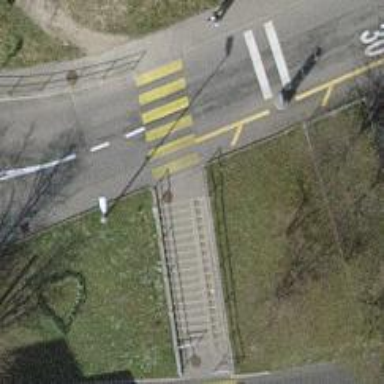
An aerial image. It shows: Road with steps.